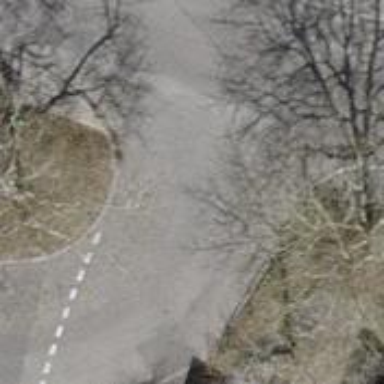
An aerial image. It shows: Residential road with asphalt surface. Trolley wires are present along the road.